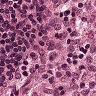
Metastatic tissue present: no